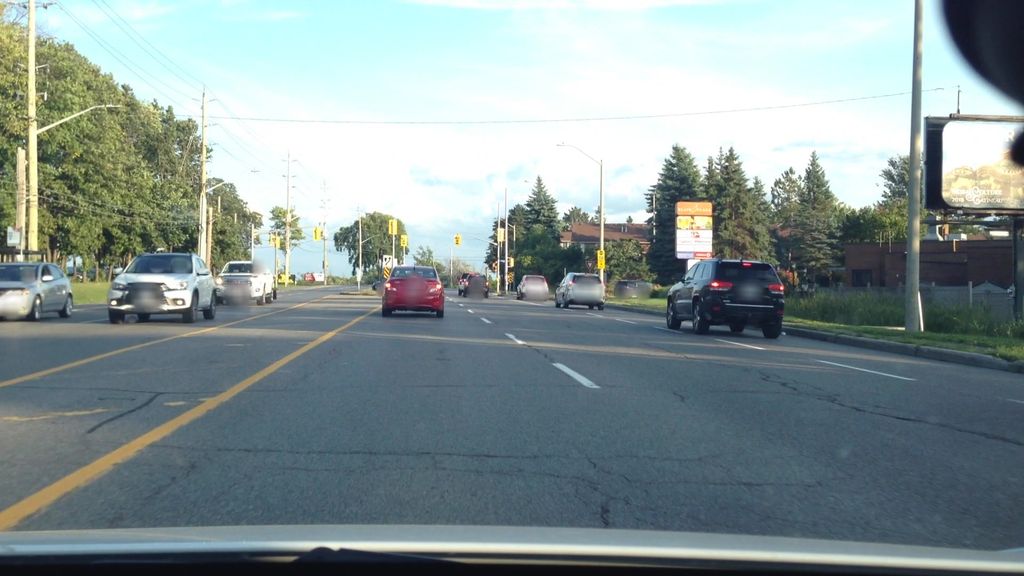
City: ottawa-gatineau